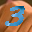
Label: 3